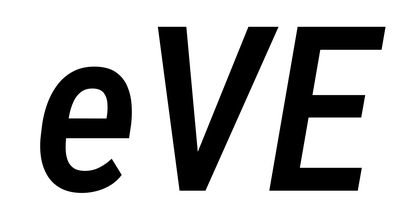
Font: Roboto-Italic_Condensed_Medium_Italic